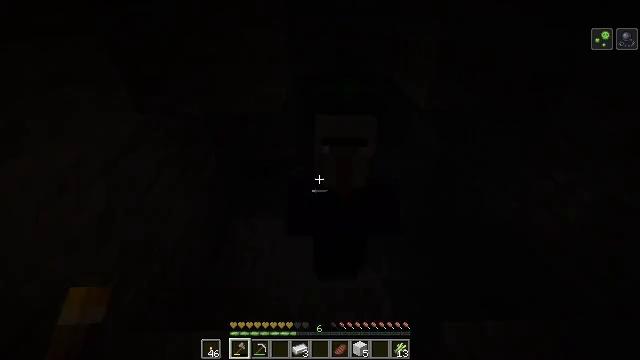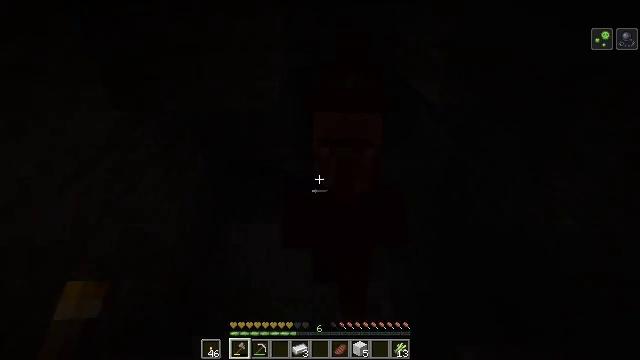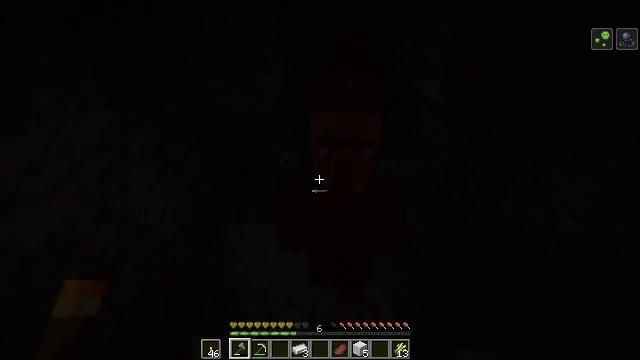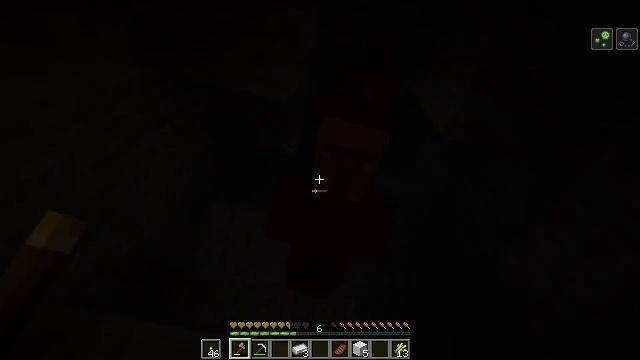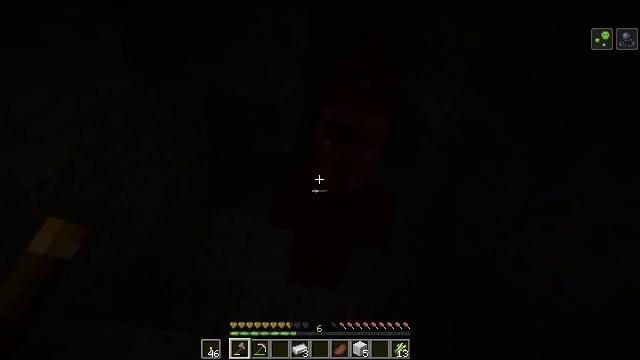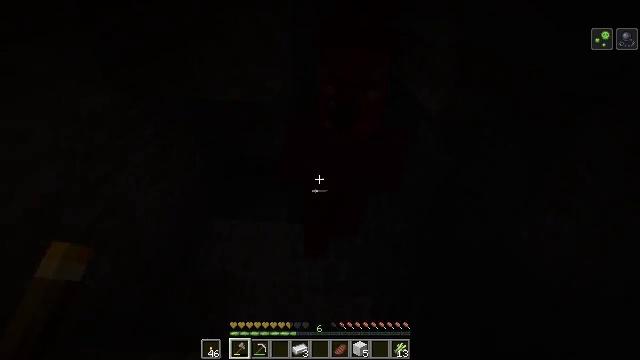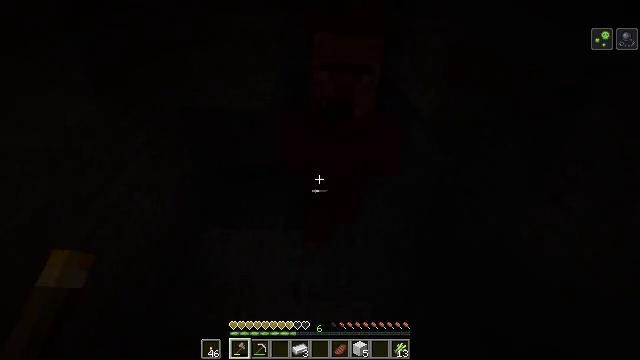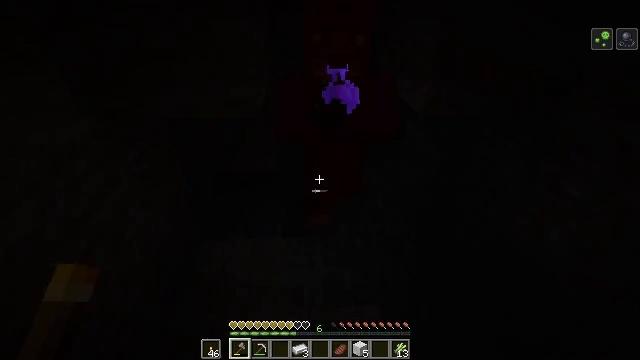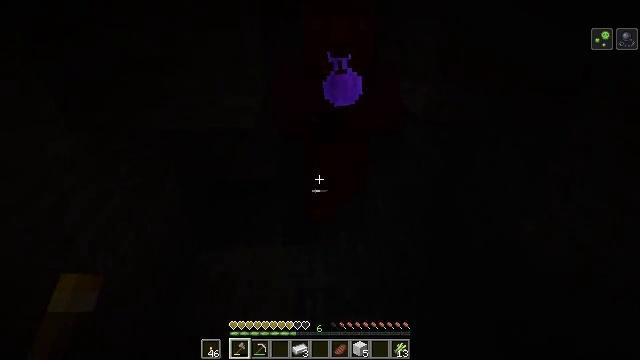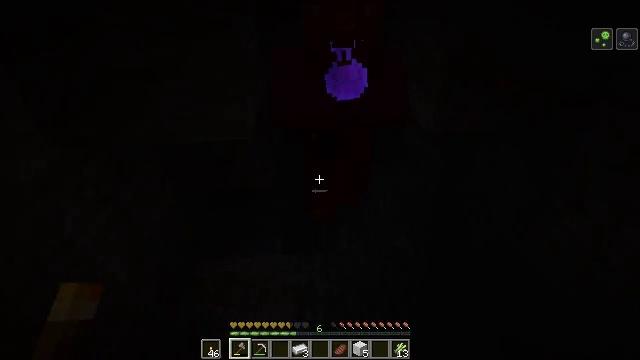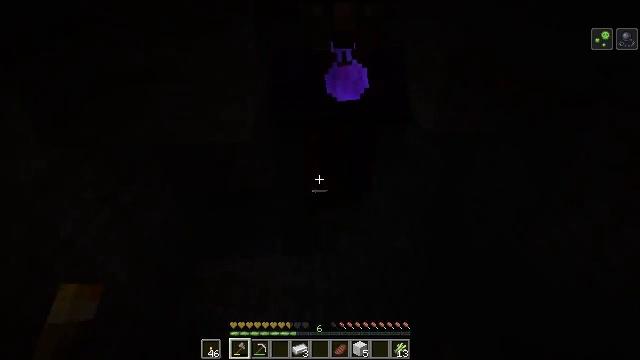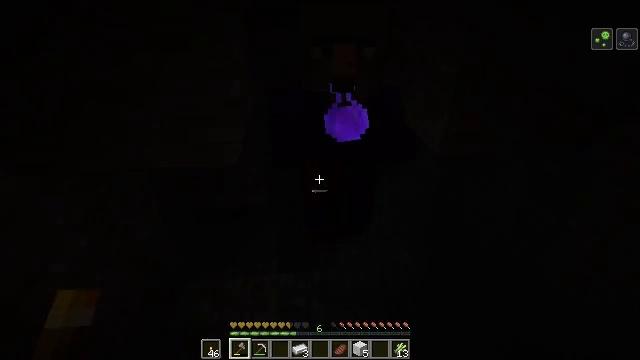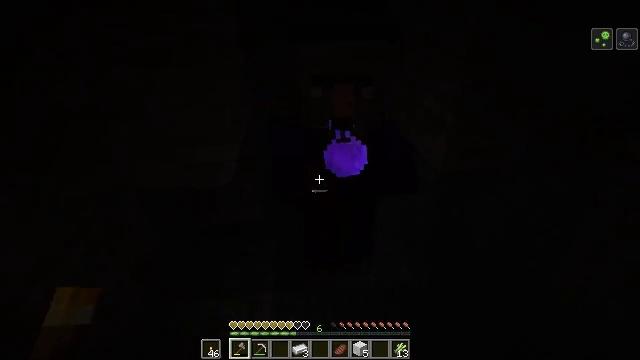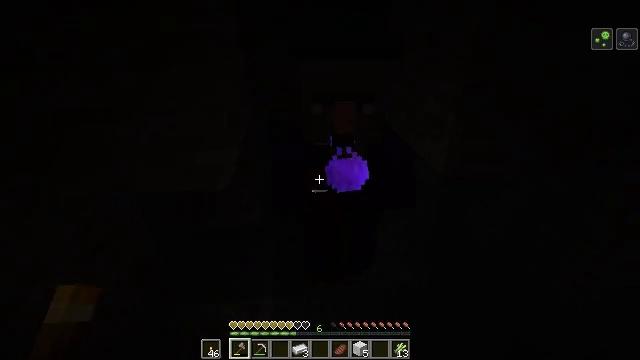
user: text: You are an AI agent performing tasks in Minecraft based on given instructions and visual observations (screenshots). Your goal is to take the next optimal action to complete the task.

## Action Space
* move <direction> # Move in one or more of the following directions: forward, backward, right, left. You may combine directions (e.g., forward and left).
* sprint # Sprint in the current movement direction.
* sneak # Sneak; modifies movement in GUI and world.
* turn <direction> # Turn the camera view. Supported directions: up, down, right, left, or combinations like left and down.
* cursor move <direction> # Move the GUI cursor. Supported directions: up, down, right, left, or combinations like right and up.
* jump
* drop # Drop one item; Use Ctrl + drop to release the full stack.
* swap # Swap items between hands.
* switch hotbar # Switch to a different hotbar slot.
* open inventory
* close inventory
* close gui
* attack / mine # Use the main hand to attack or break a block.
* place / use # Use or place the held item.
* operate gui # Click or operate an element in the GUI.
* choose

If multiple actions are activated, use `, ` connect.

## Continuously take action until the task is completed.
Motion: motion action
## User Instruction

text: Kill a witch.
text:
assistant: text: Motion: no_op
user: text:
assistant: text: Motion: no_op
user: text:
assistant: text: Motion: no_op
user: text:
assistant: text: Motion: no_op
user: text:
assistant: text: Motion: no_op
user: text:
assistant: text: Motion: turn up
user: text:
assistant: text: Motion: no_op
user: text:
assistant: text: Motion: move forward
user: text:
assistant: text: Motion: move forward, attack / mine
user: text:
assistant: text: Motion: move forward, attack / mine
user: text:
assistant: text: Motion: attack / mine
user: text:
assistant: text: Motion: turn up, attack / mine
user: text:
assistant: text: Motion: no_op
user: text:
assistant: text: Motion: no_op